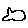
Label: fish